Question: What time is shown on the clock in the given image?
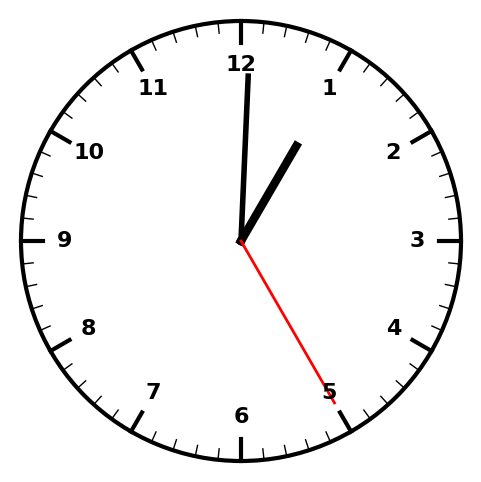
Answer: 01:00:25